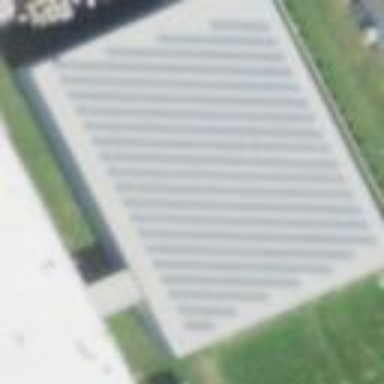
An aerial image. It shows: Solar power generator.